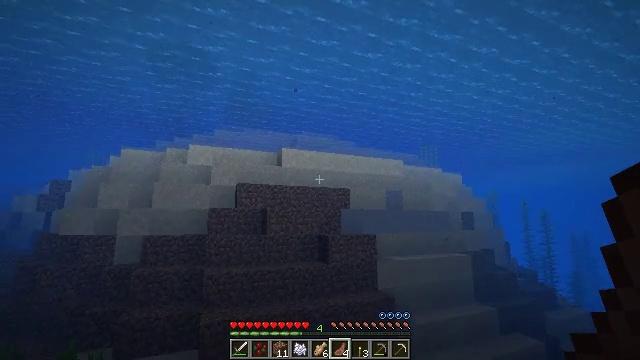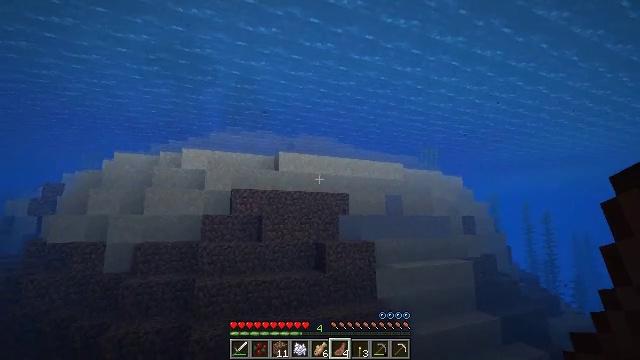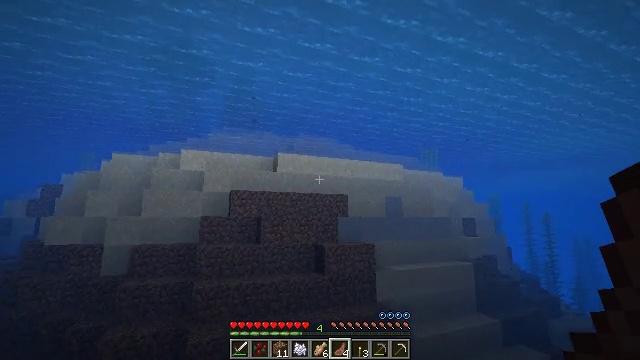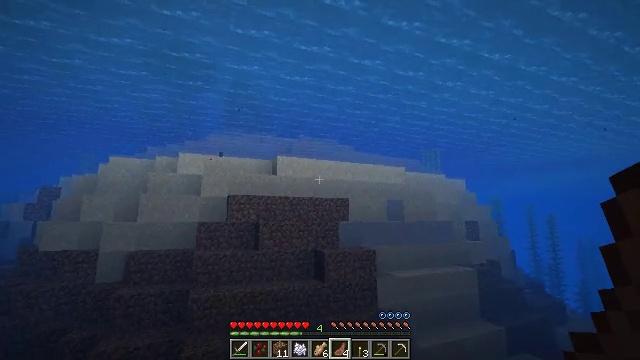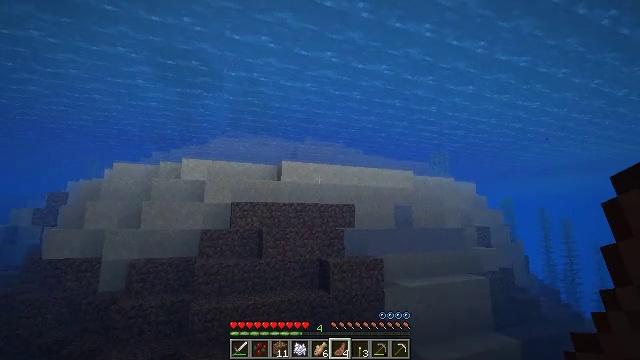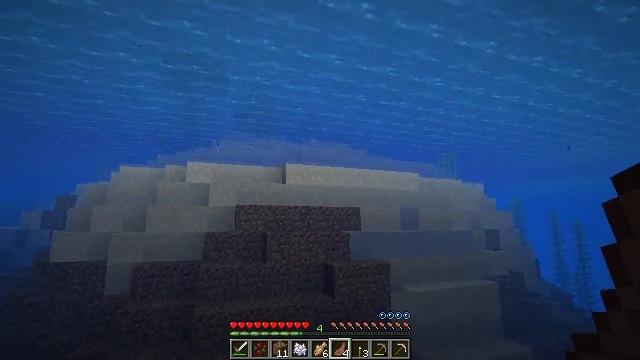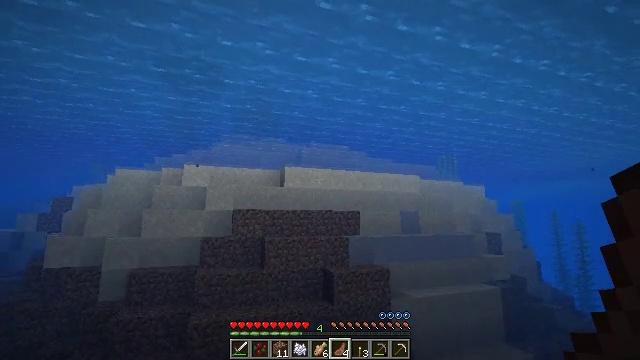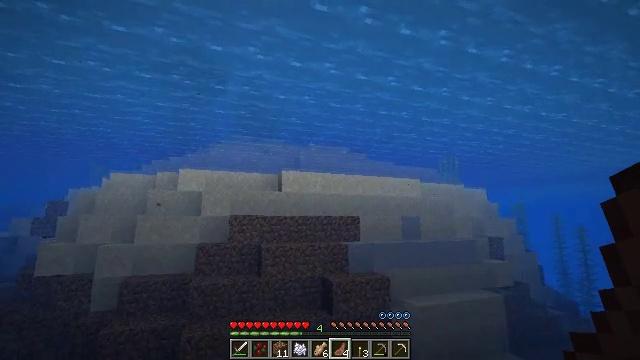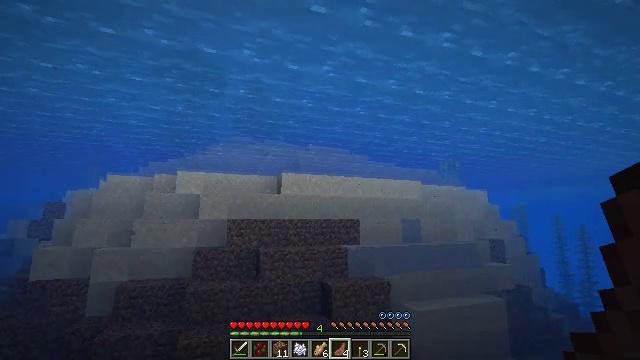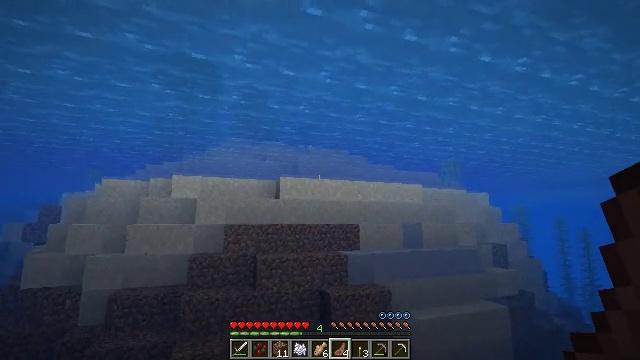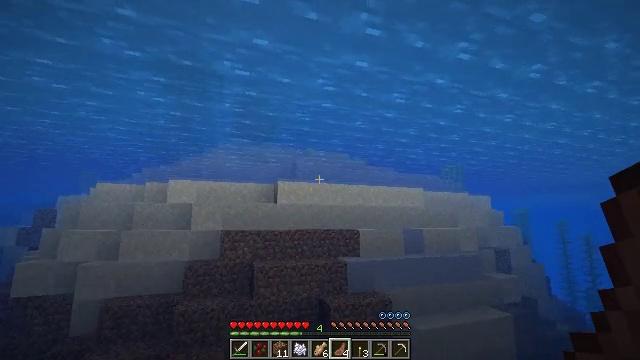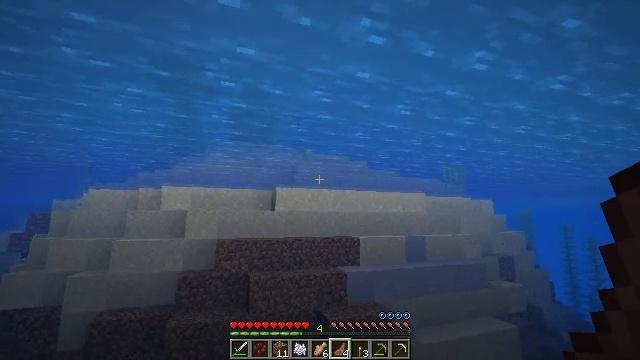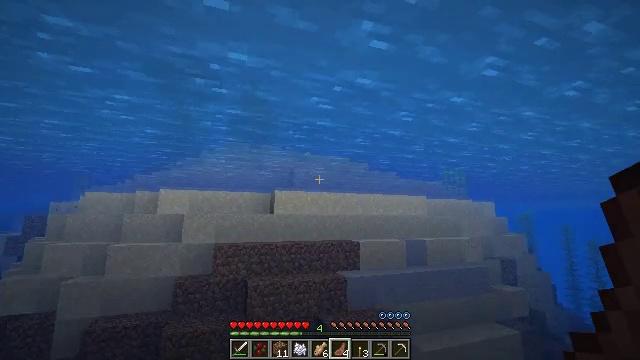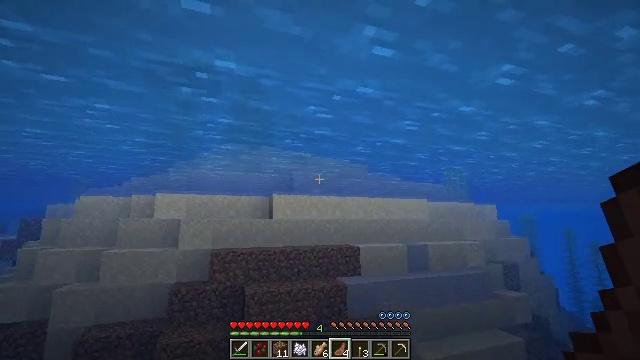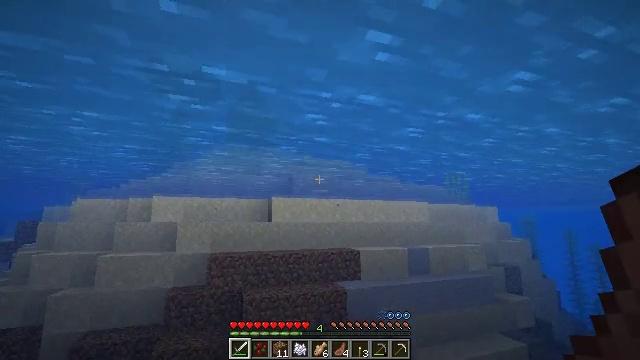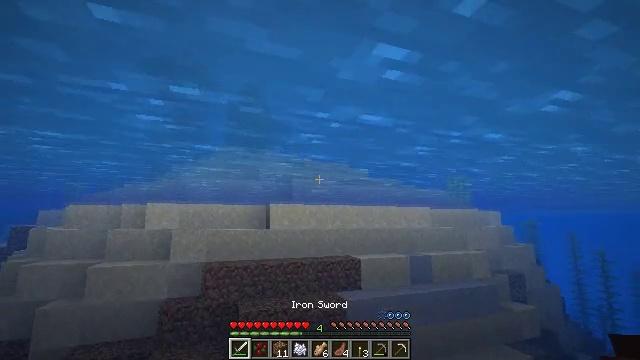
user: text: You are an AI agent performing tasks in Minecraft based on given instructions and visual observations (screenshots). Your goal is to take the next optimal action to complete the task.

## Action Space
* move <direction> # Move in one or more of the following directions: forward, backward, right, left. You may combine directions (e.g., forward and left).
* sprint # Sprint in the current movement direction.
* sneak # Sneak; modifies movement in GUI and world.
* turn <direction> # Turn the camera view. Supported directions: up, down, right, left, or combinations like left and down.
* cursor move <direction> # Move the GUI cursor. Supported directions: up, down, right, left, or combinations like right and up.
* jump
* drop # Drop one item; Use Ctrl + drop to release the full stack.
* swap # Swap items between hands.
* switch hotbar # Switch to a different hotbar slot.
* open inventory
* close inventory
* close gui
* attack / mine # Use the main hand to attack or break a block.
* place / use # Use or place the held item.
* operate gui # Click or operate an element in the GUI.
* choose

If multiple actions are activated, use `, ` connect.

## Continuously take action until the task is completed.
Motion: motion action
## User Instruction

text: Hunt a cod.
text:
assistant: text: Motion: move forward, jump
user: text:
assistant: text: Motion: move forward, jump
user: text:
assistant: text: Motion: move forward, jump
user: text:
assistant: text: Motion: move forward, turn left, jump
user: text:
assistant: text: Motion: move forward, turn left, jump
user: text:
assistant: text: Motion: move forward, jump
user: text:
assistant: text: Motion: move forward, jump
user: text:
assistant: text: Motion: move forward, jump
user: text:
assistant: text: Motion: move forward, jump
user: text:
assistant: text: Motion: move forward, jump
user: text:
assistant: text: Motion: move forward, jump
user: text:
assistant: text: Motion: move forward, jump
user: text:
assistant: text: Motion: move forward, jump
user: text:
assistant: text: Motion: move forward, jump, switch to hotbar 1
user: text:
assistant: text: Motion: move forward, jump, switch to hotbar 1
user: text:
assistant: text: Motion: move forward, jump, switch to hotbar 1
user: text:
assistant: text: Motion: move forward, jump, switch to hotbar 1
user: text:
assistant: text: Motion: move forward, jump, switch to hotbar 1
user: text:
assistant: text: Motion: move forward, jump
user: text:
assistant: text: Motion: move forward, jump
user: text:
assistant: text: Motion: move forward, jump
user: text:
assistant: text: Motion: move forward, turn right and down, jump
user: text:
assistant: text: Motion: move forward, turn right and down, jump
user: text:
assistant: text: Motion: move forward, turn right and down, jump
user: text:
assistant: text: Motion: move forward, turn right, jump
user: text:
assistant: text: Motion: move forward, turn right, jump
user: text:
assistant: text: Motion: move forward, turn right and down, jump
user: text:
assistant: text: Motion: move forward, turn right and down, jump
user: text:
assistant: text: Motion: move forward, turn right and down, jump
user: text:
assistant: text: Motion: move forward, jump